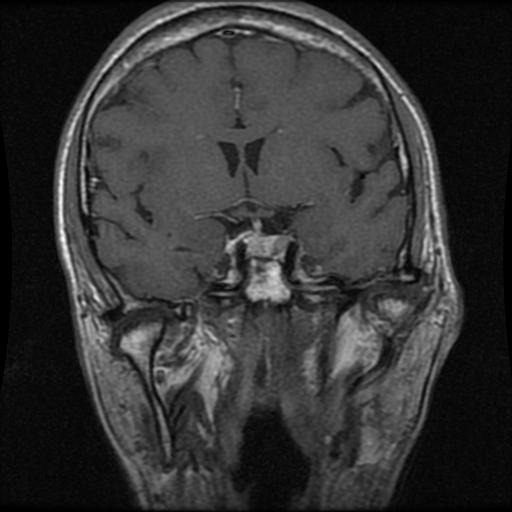
Label: pituitary